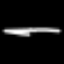
Label: line